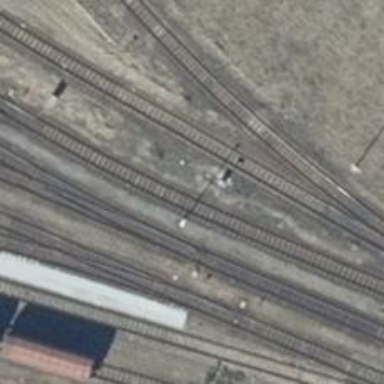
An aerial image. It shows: Railway yard.